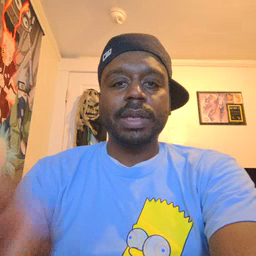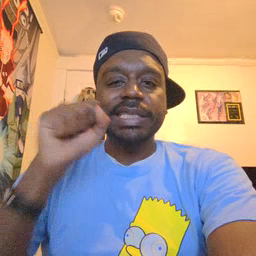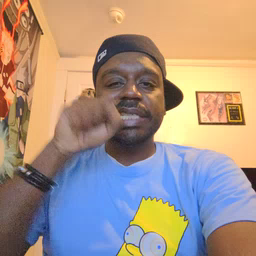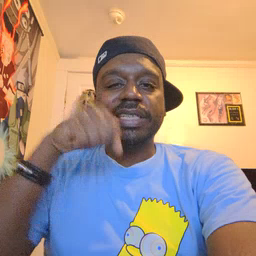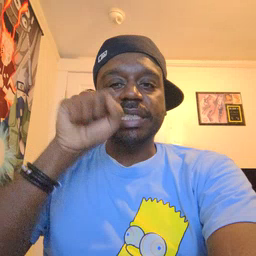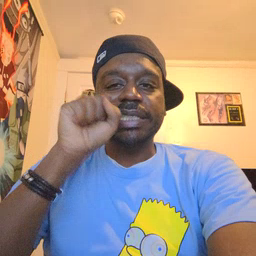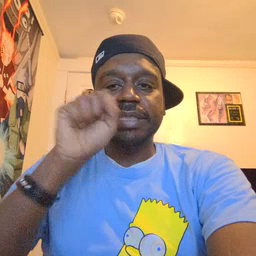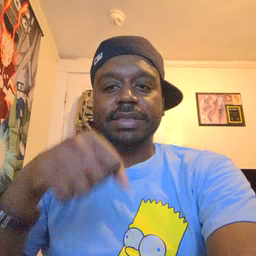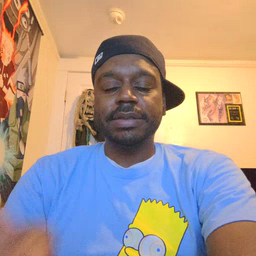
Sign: carrot